Milling tool wear sample.
Tool blade image: 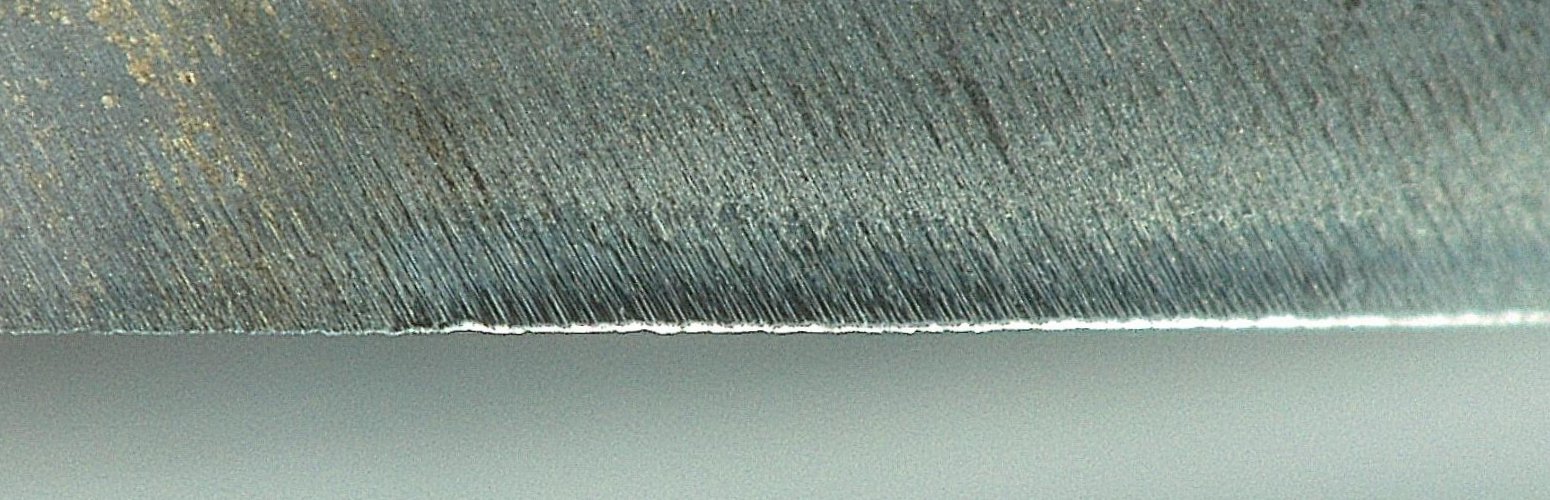
Chip image: 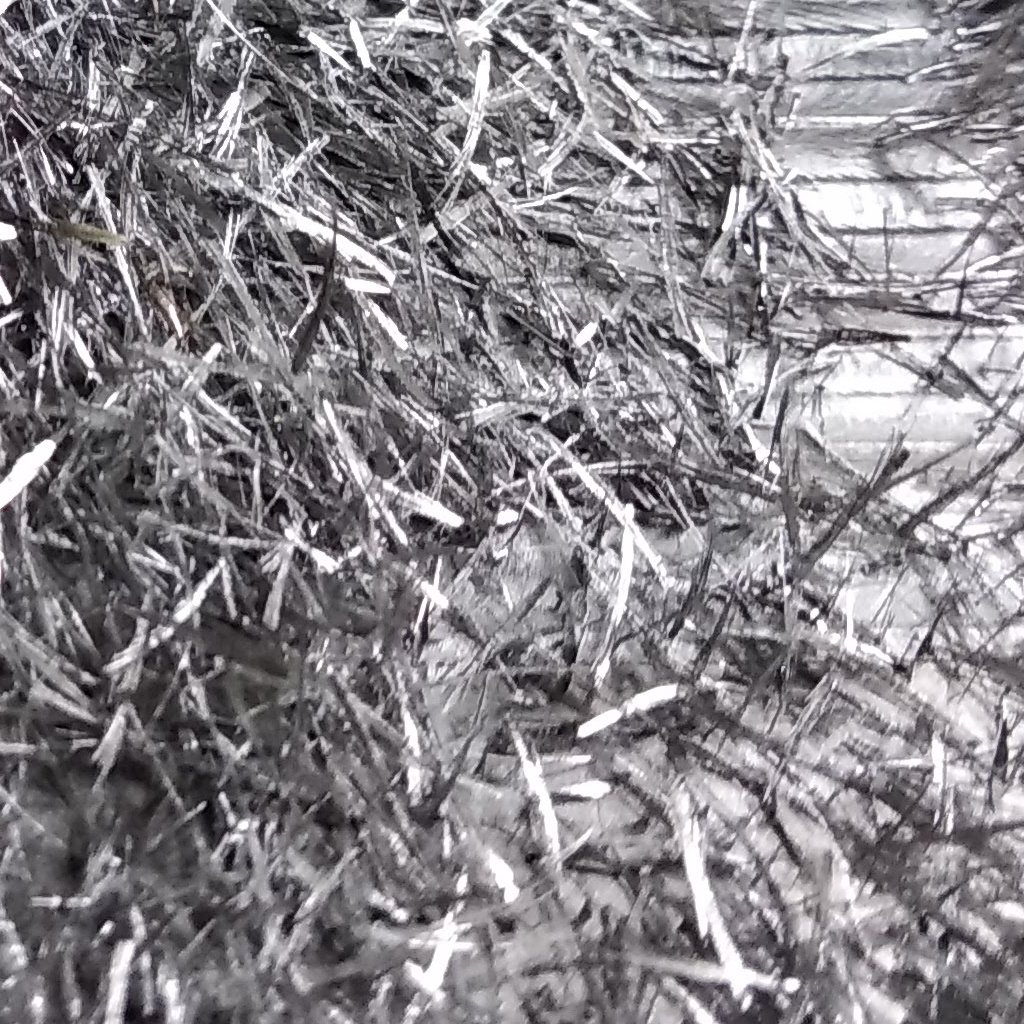
Workpiece image: 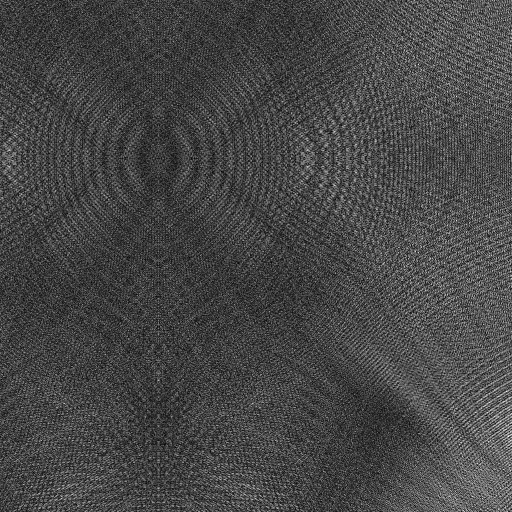
Tool wear state: sharp
Gaps: 0
Flank wear: 36.46
Overhang: 13.15
Force-signal Mel-spectrograms (X, Y, Z axes): 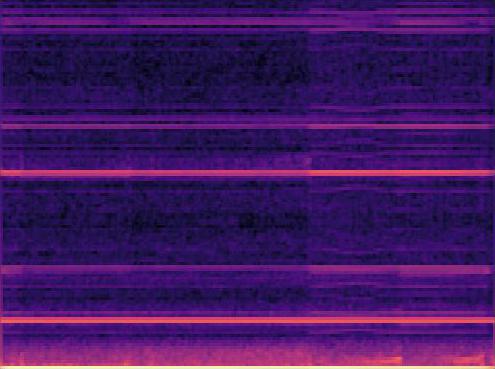 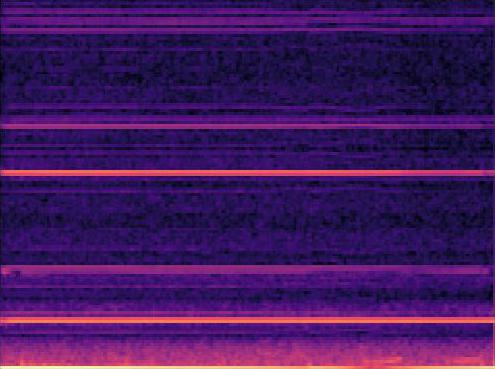 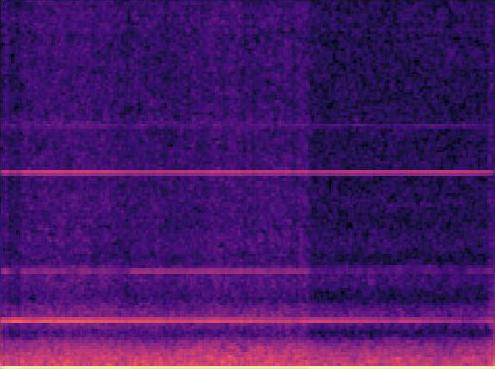
Force-signal scalograms (X, Y, Z axes): 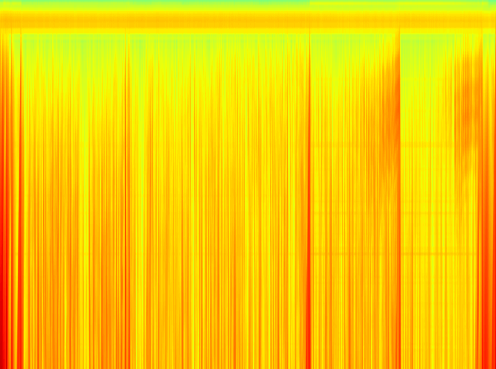 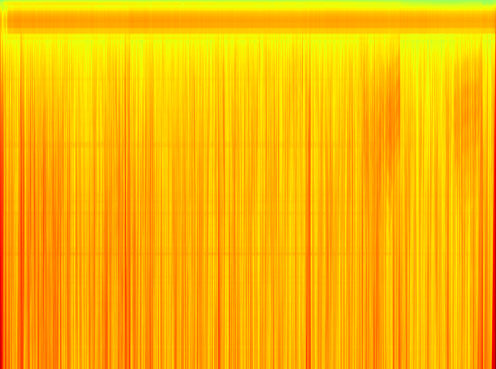 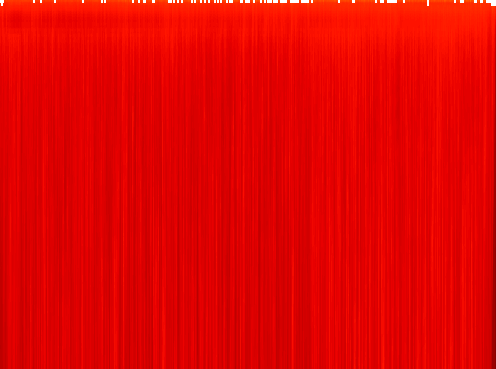
Force phase: initial_break_in_wear